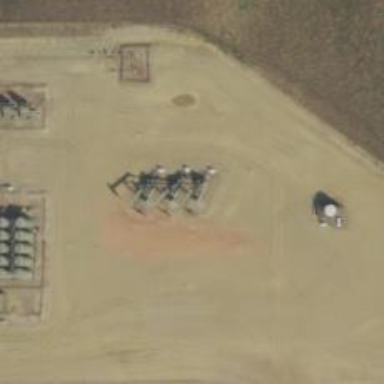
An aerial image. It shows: Petroleum well that is man-made.